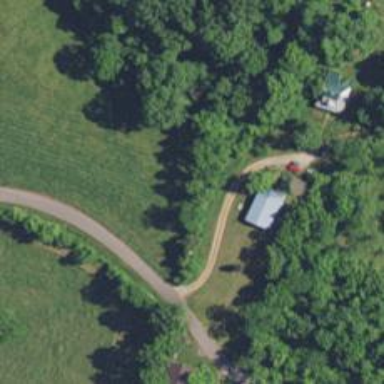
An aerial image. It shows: Driveway leading to service road.